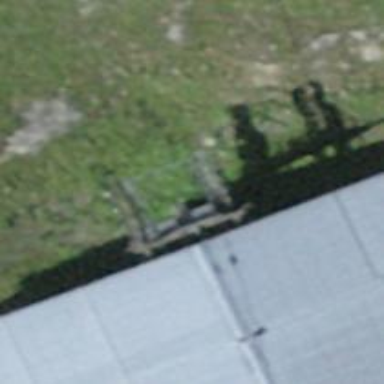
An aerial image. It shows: Chair lift captured from aerial perspective.